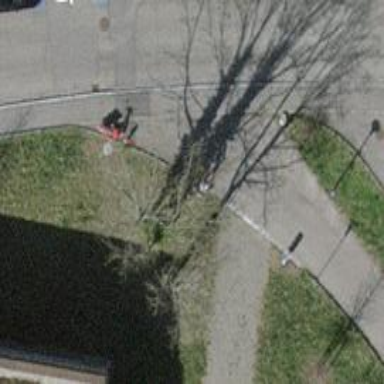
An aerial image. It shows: Brown bench.